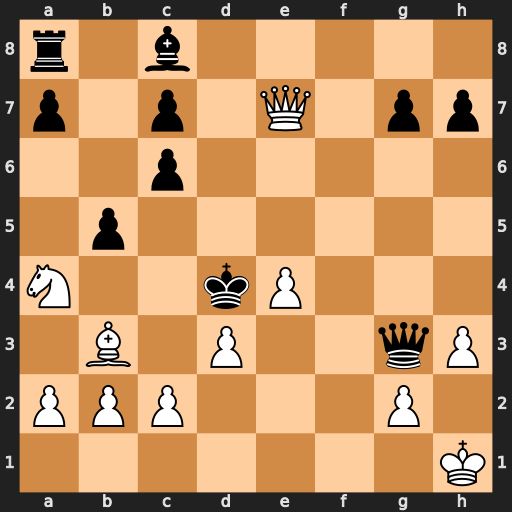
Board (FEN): r1b5/p1p1Q1pp/2p5/1p6/N2kP3/1B1P2qP/PPP3P1/7K
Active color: w
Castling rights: -
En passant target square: -
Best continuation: Qc5#